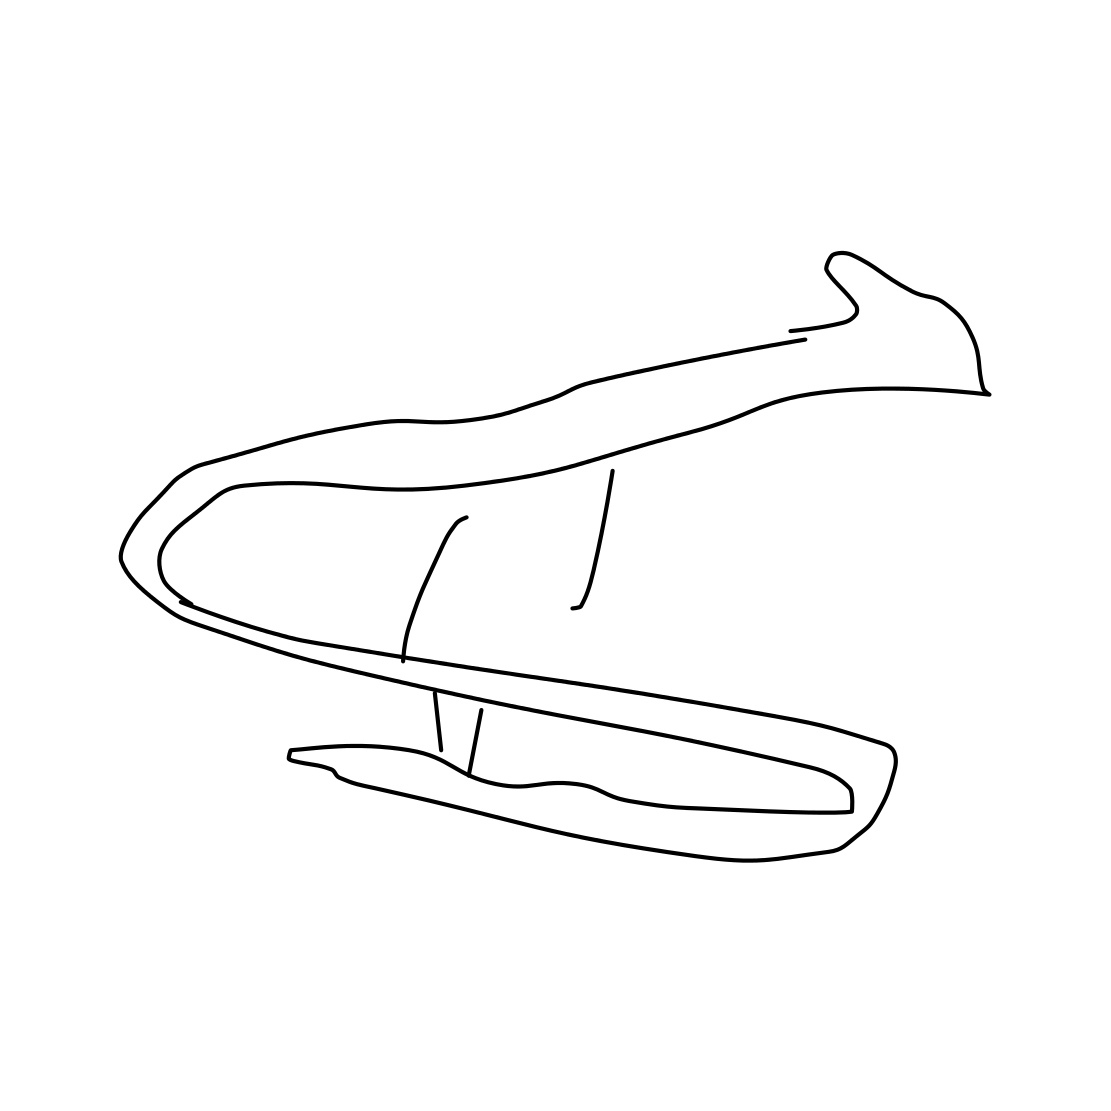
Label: trombone